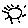
Label: sun